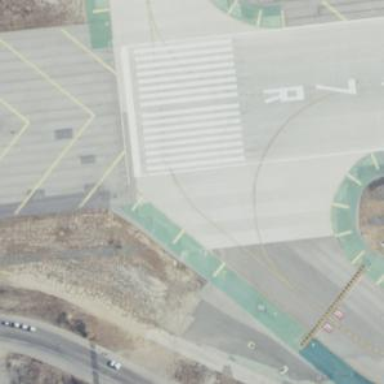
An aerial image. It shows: View of taxiway at the airport.